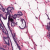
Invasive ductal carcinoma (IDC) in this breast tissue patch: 0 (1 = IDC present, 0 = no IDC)